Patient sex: F
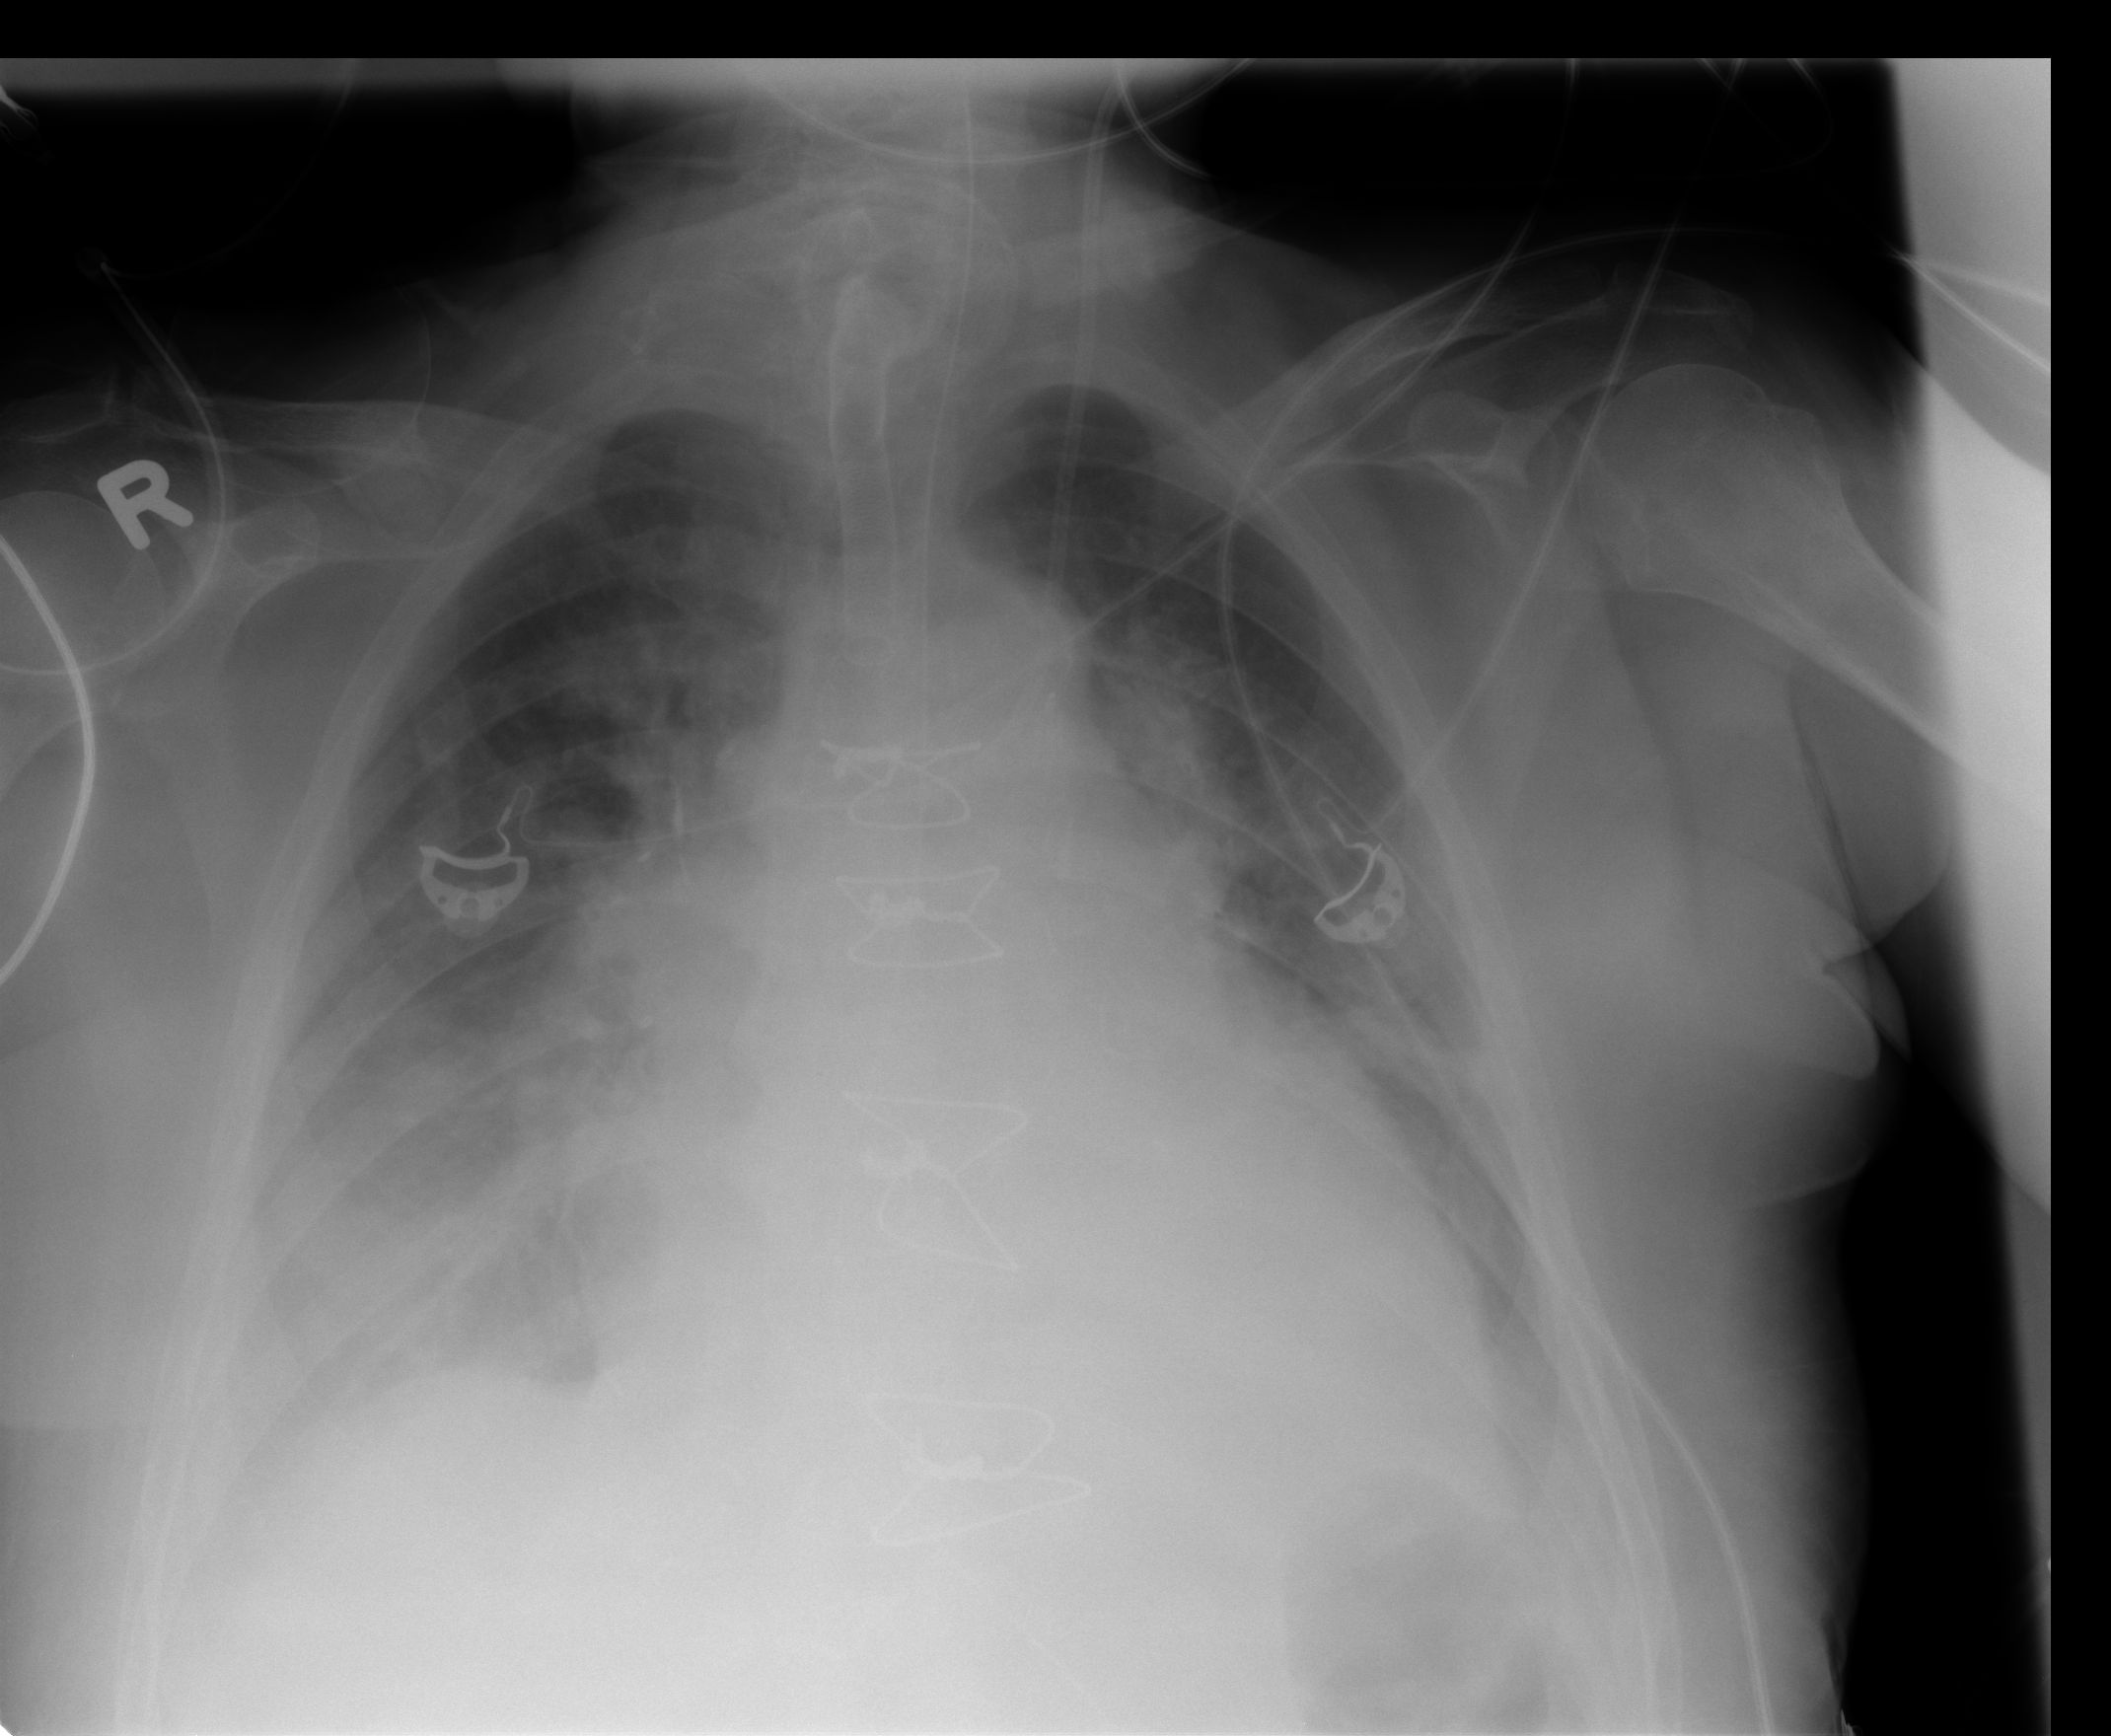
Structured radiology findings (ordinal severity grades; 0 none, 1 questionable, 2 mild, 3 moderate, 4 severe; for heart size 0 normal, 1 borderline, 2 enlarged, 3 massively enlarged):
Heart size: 2
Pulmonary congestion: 3
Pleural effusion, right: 3
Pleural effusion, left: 2
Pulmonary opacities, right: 2
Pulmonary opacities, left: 2
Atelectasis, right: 3
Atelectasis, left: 2